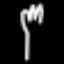
Label: fork